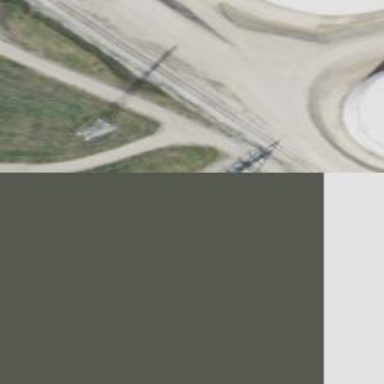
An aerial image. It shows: Outdoor industrial substation.